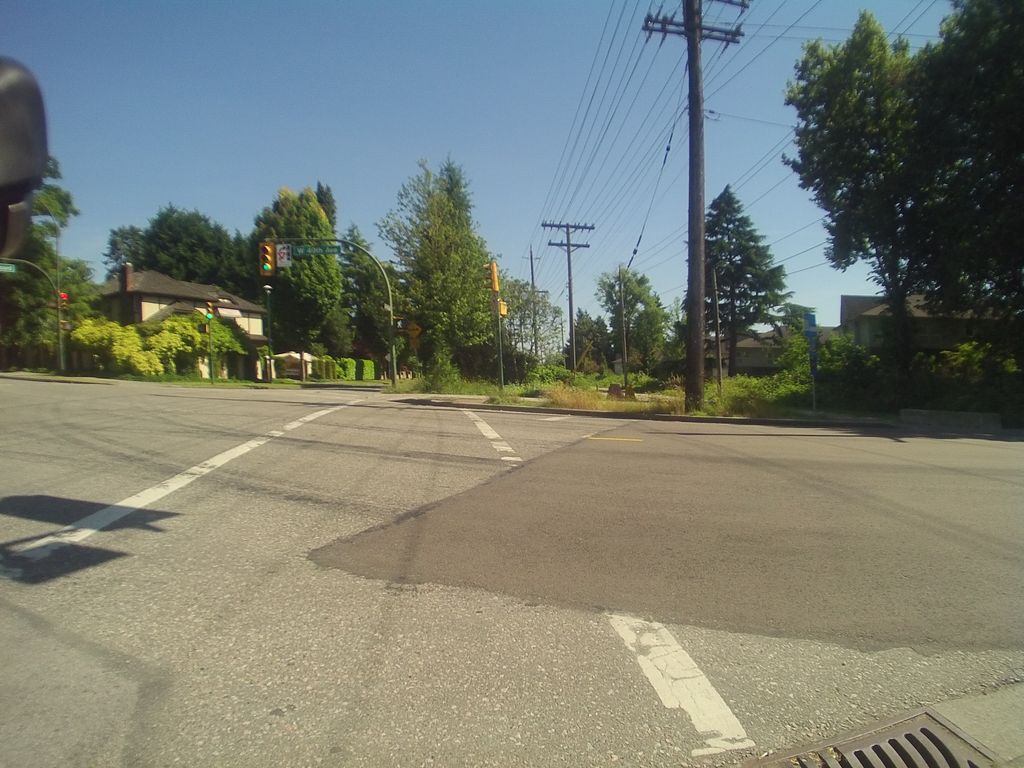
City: vancouver